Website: macys
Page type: billing-address
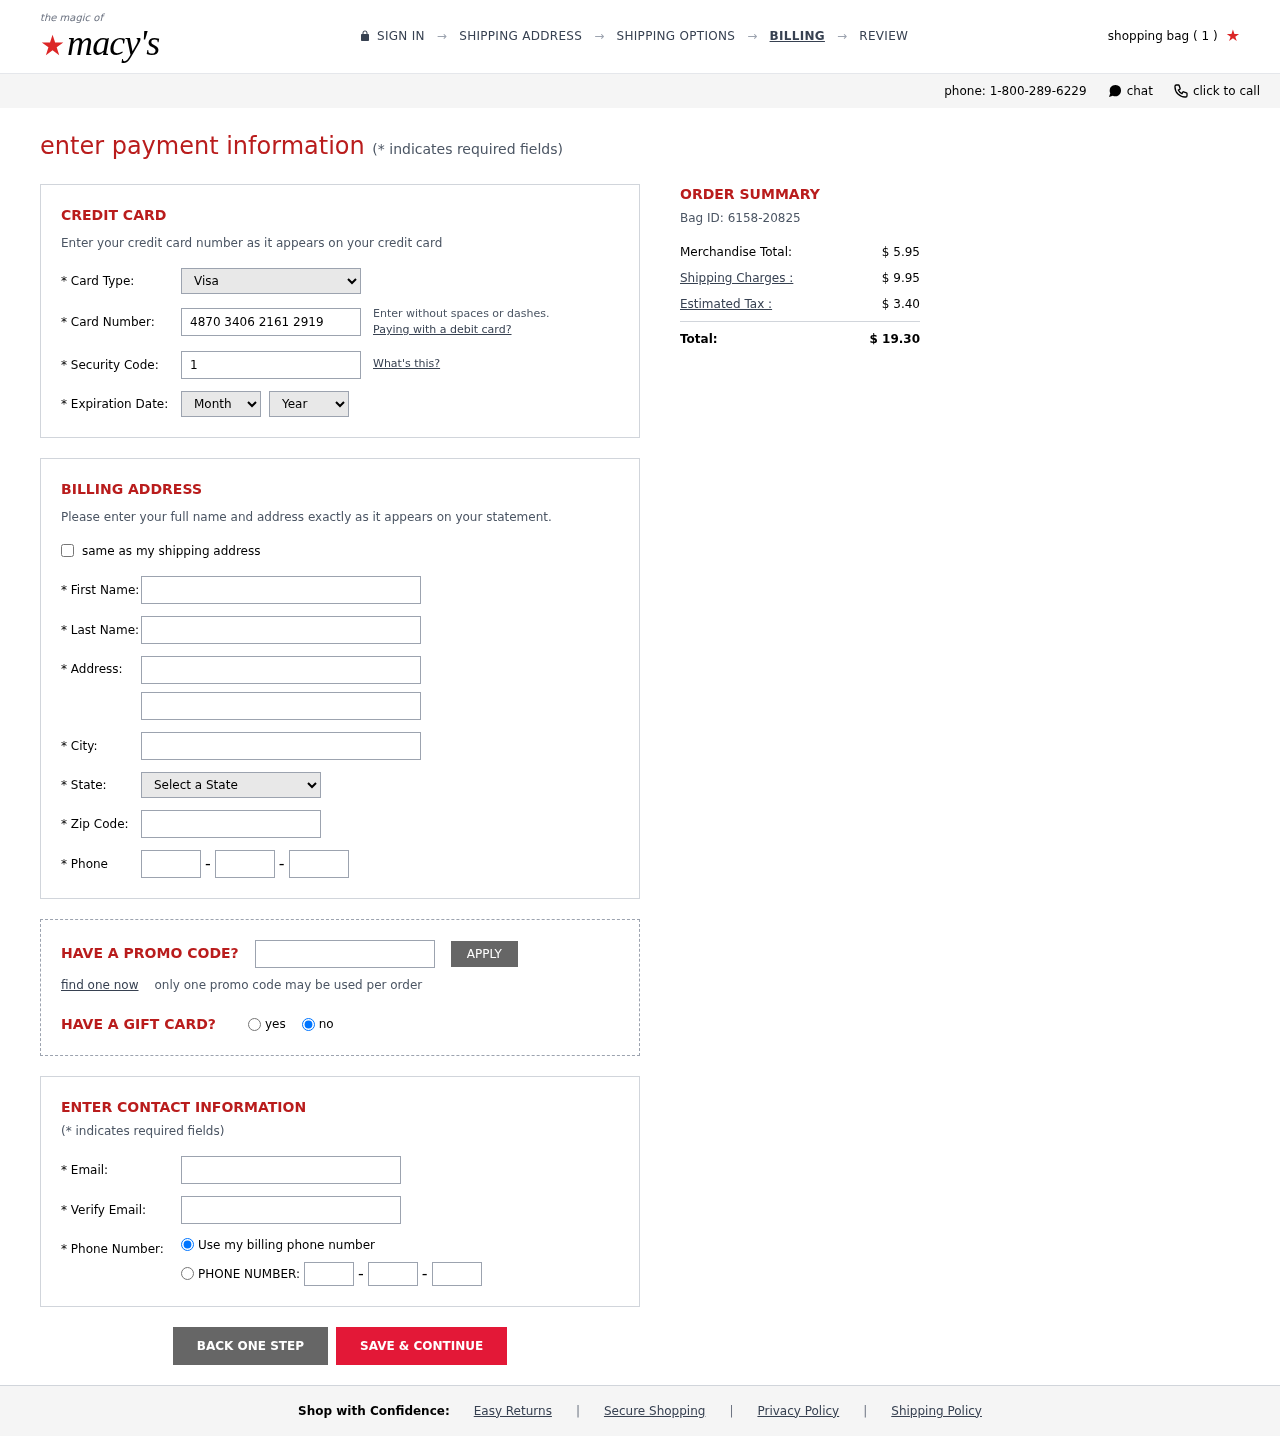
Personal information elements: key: PII_CARD_CVV
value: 141
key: PII_CARD_EXPIRY_MONTH
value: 08
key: PII_CARD_EXPIRY_YEAR
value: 28
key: PII_CARD_NUMBER
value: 4870 3406 2161 2919
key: PII_CARD_TYPE
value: Visa
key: PII_CITY
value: North James
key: PII_EMAIL
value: christine.wolfe@hotmail.com
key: PII_FIRSTNAME
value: Christine
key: PII_LASTNAME
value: Wolfe
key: PII_PHONE_AREA
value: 499
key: PII_PHONE_PREFIX
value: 616
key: PII_PHONE_SUFFIX
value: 4447
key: PII_POSTCODE
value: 79312
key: PII_STATE_ABBR
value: NV
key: PII_STREET
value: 254 Cole Summit
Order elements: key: ORDER_NUM_ITEMS
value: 1
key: ORDER_ID
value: Bag ID: 6158-20825
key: ORDER_SUBTOTAL
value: $ 5.95
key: ORDER_SHIPPING_COST
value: $ 9.95
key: ORDER_TAX
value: $ 3.40
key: ORDER_TOTAL
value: $ 19.30